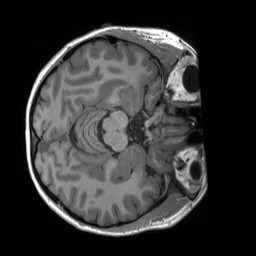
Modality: T1w
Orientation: axial
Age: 32
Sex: female
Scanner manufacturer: siemens
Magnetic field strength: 3 T
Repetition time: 2.4 s
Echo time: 0.00224 s